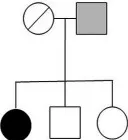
Clinical case history and evolution over time, including diagnostic procedures.
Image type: radiology (x_ray)